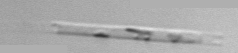
Label: Eucampia_morphytype1